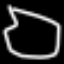
Label: octagon